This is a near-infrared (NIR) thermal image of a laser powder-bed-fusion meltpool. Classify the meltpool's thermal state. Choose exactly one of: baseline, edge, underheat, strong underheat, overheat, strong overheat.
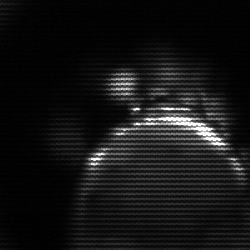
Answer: edge